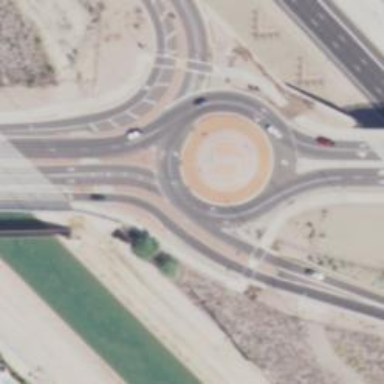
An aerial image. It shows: Asphalt road leading to secondary link roundabout.